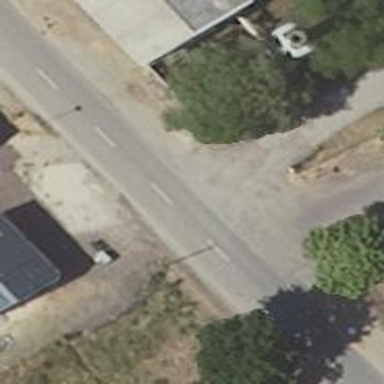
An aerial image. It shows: Residential road with asphalt surface and no sidewalks.